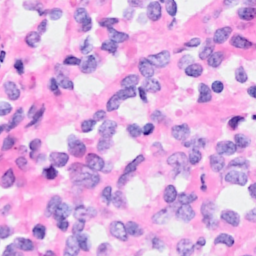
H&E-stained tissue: Breast